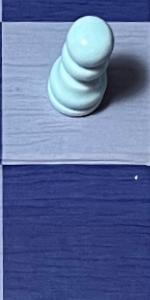
Label: Empty